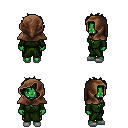
a pixel art fantasy rpg character, female body template, orc, green skin, green robe, gold greaves, raven bedhead hairstyle, cloth hood, white slippers, four views (front, back, left, right), 2x2 character sprite sheet, small pixel art, hard edges, no anti-aliasing